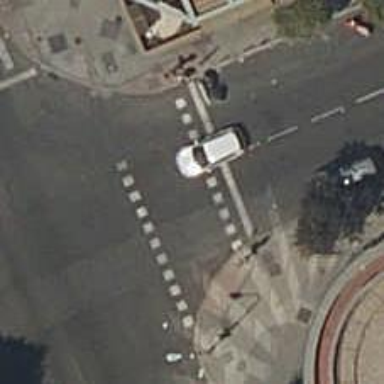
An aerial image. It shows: Road crossing with traffic signals.